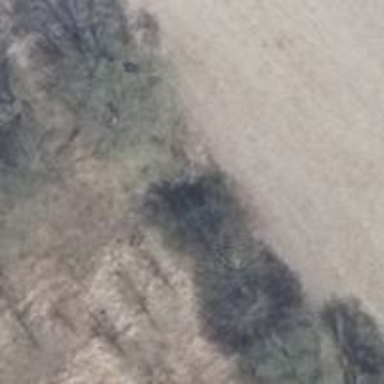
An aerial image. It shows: Row of trees in natural setting.